Interaction volume radius: 5 \u00c5
Interaction volume height: 20 \u00c5
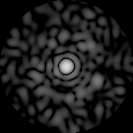
Disorder parameter: 0.8397